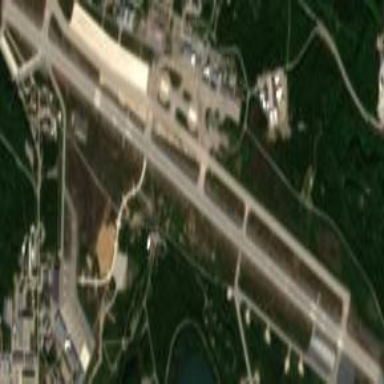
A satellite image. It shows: Area designated as runway within airport.